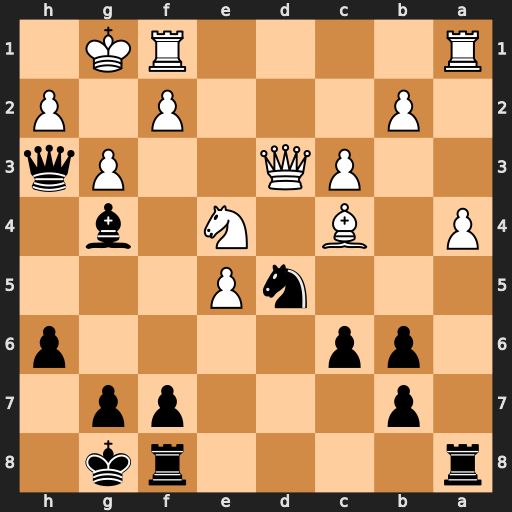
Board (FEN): r4rk1/1p3pp1/1pp4p/3nP3/P1B1N1b1/2PQ2Pq/1P3P1P/R4RK1
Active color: b
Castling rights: -
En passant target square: -
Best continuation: Nf4 gxf4 Bf3 Qxf3 Qxf3